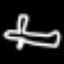
Label: airplane